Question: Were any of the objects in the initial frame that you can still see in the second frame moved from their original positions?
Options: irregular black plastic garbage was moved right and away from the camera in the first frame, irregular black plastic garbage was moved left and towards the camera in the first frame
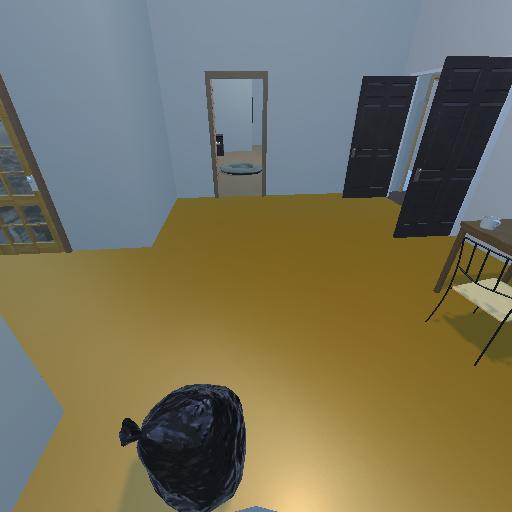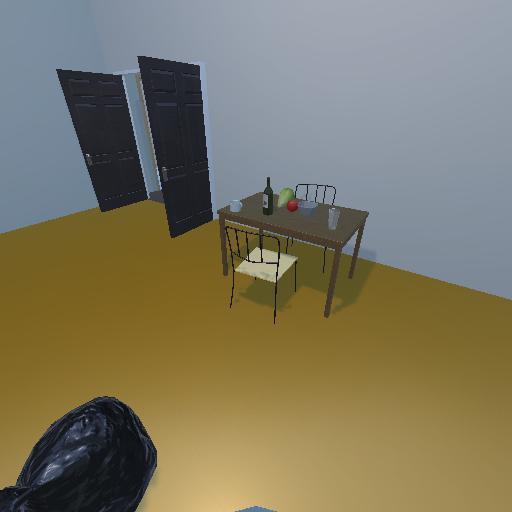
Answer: irregular black plastic garbage was moved right and away from the camera in the first frame